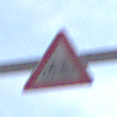
Verkehrszeichen: RadverkehrRechts
Umgebung: Outdoor, Urban
Tageszeit: MorningAfternoon
Wetter: PartlyCloudy
Licht: Natural
Jahreszeit: NotSpecified
Kontrast: HighContrast